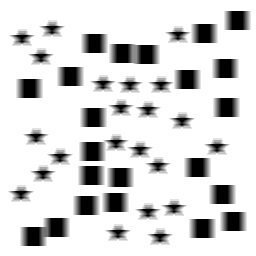
Squares: 22
Triangles: 0
Stars: 22
Total shapes: 44